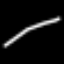
Label: line